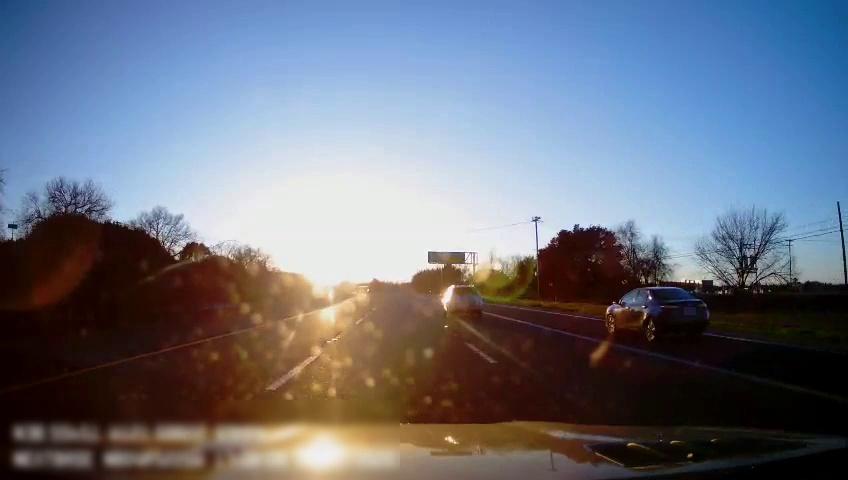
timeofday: Day
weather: Sunny
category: Drivable Space
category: Vehicles | Car
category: Vehicles | SUV
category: Lanes | Alternate Lane
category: Lanes | Current Lane
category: Lanes | Current Lane
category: Lanes | Alternate Lane
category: Lanes | Alternate Lane
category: Traffic | Signs